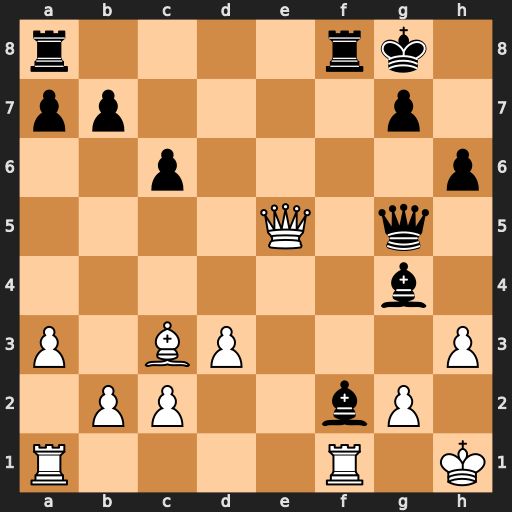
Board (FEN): r4rk1/pp4p1/2p4p/4Q1q1/6b1/P1BP3P/1PP2bP1/R4R1K
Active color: w
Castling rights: -
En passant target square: -
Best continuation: Qxg5 hxg5 hxg4